Interaction volume radius: 5 \u00c5
Interaction volume height: 35 \u00c5
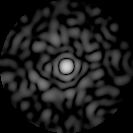
Disorder parameter: 0.8017